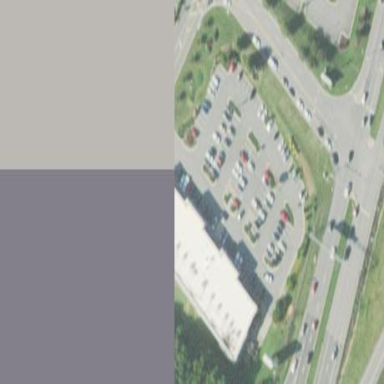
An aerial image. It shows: Retail area.